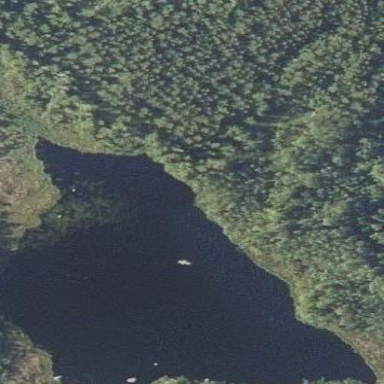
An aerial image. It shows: Serene lake.